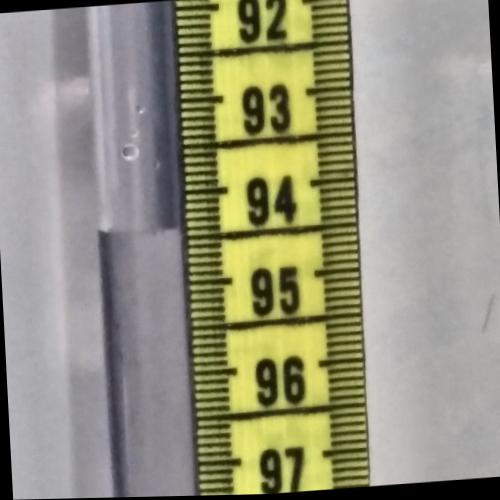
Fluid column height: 94.4 cm